Interaction volume radius: 5 \u00c5
Interaction volume height: 15 \u00c5
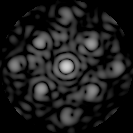
Disorder parameter: 0.4257